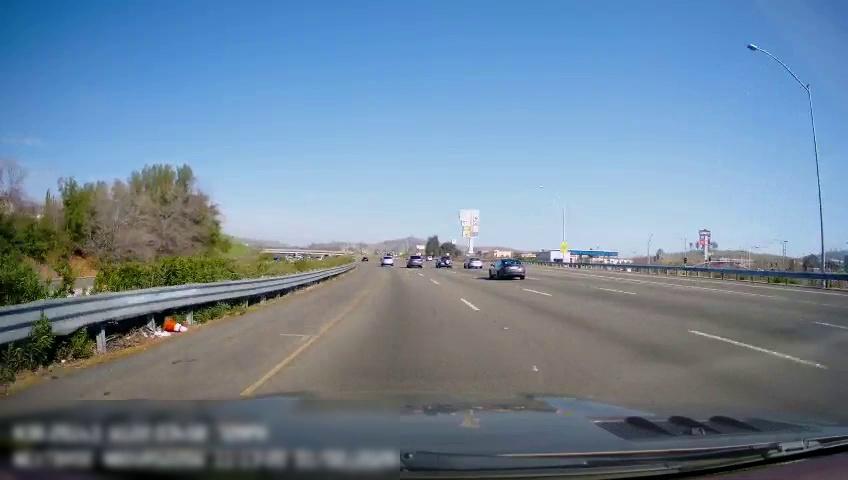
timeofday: Day
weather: Sunny
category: Drivable Space
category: Drivable Space
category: Vehicles | Car
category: Vehicles | Car
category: Vehicles | Car
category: Vehicles | SUV
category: Vehicles | SUV
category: Lanes | Alternate Lane
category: Lanes | Current Lane
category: Lanes | Current Lane
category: Lanes | Alternate Lane
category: Lanes | Alternate Lane